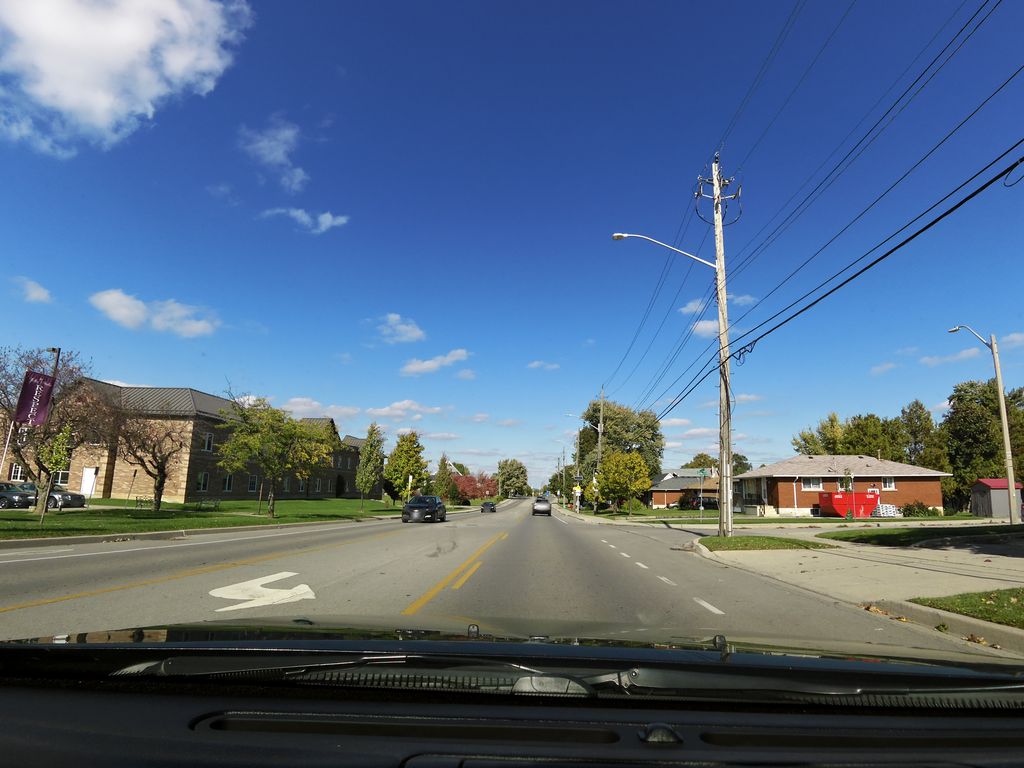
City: hamilton